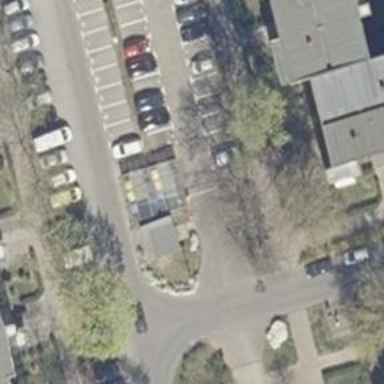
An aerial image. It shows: Concrete footway.